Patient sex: M
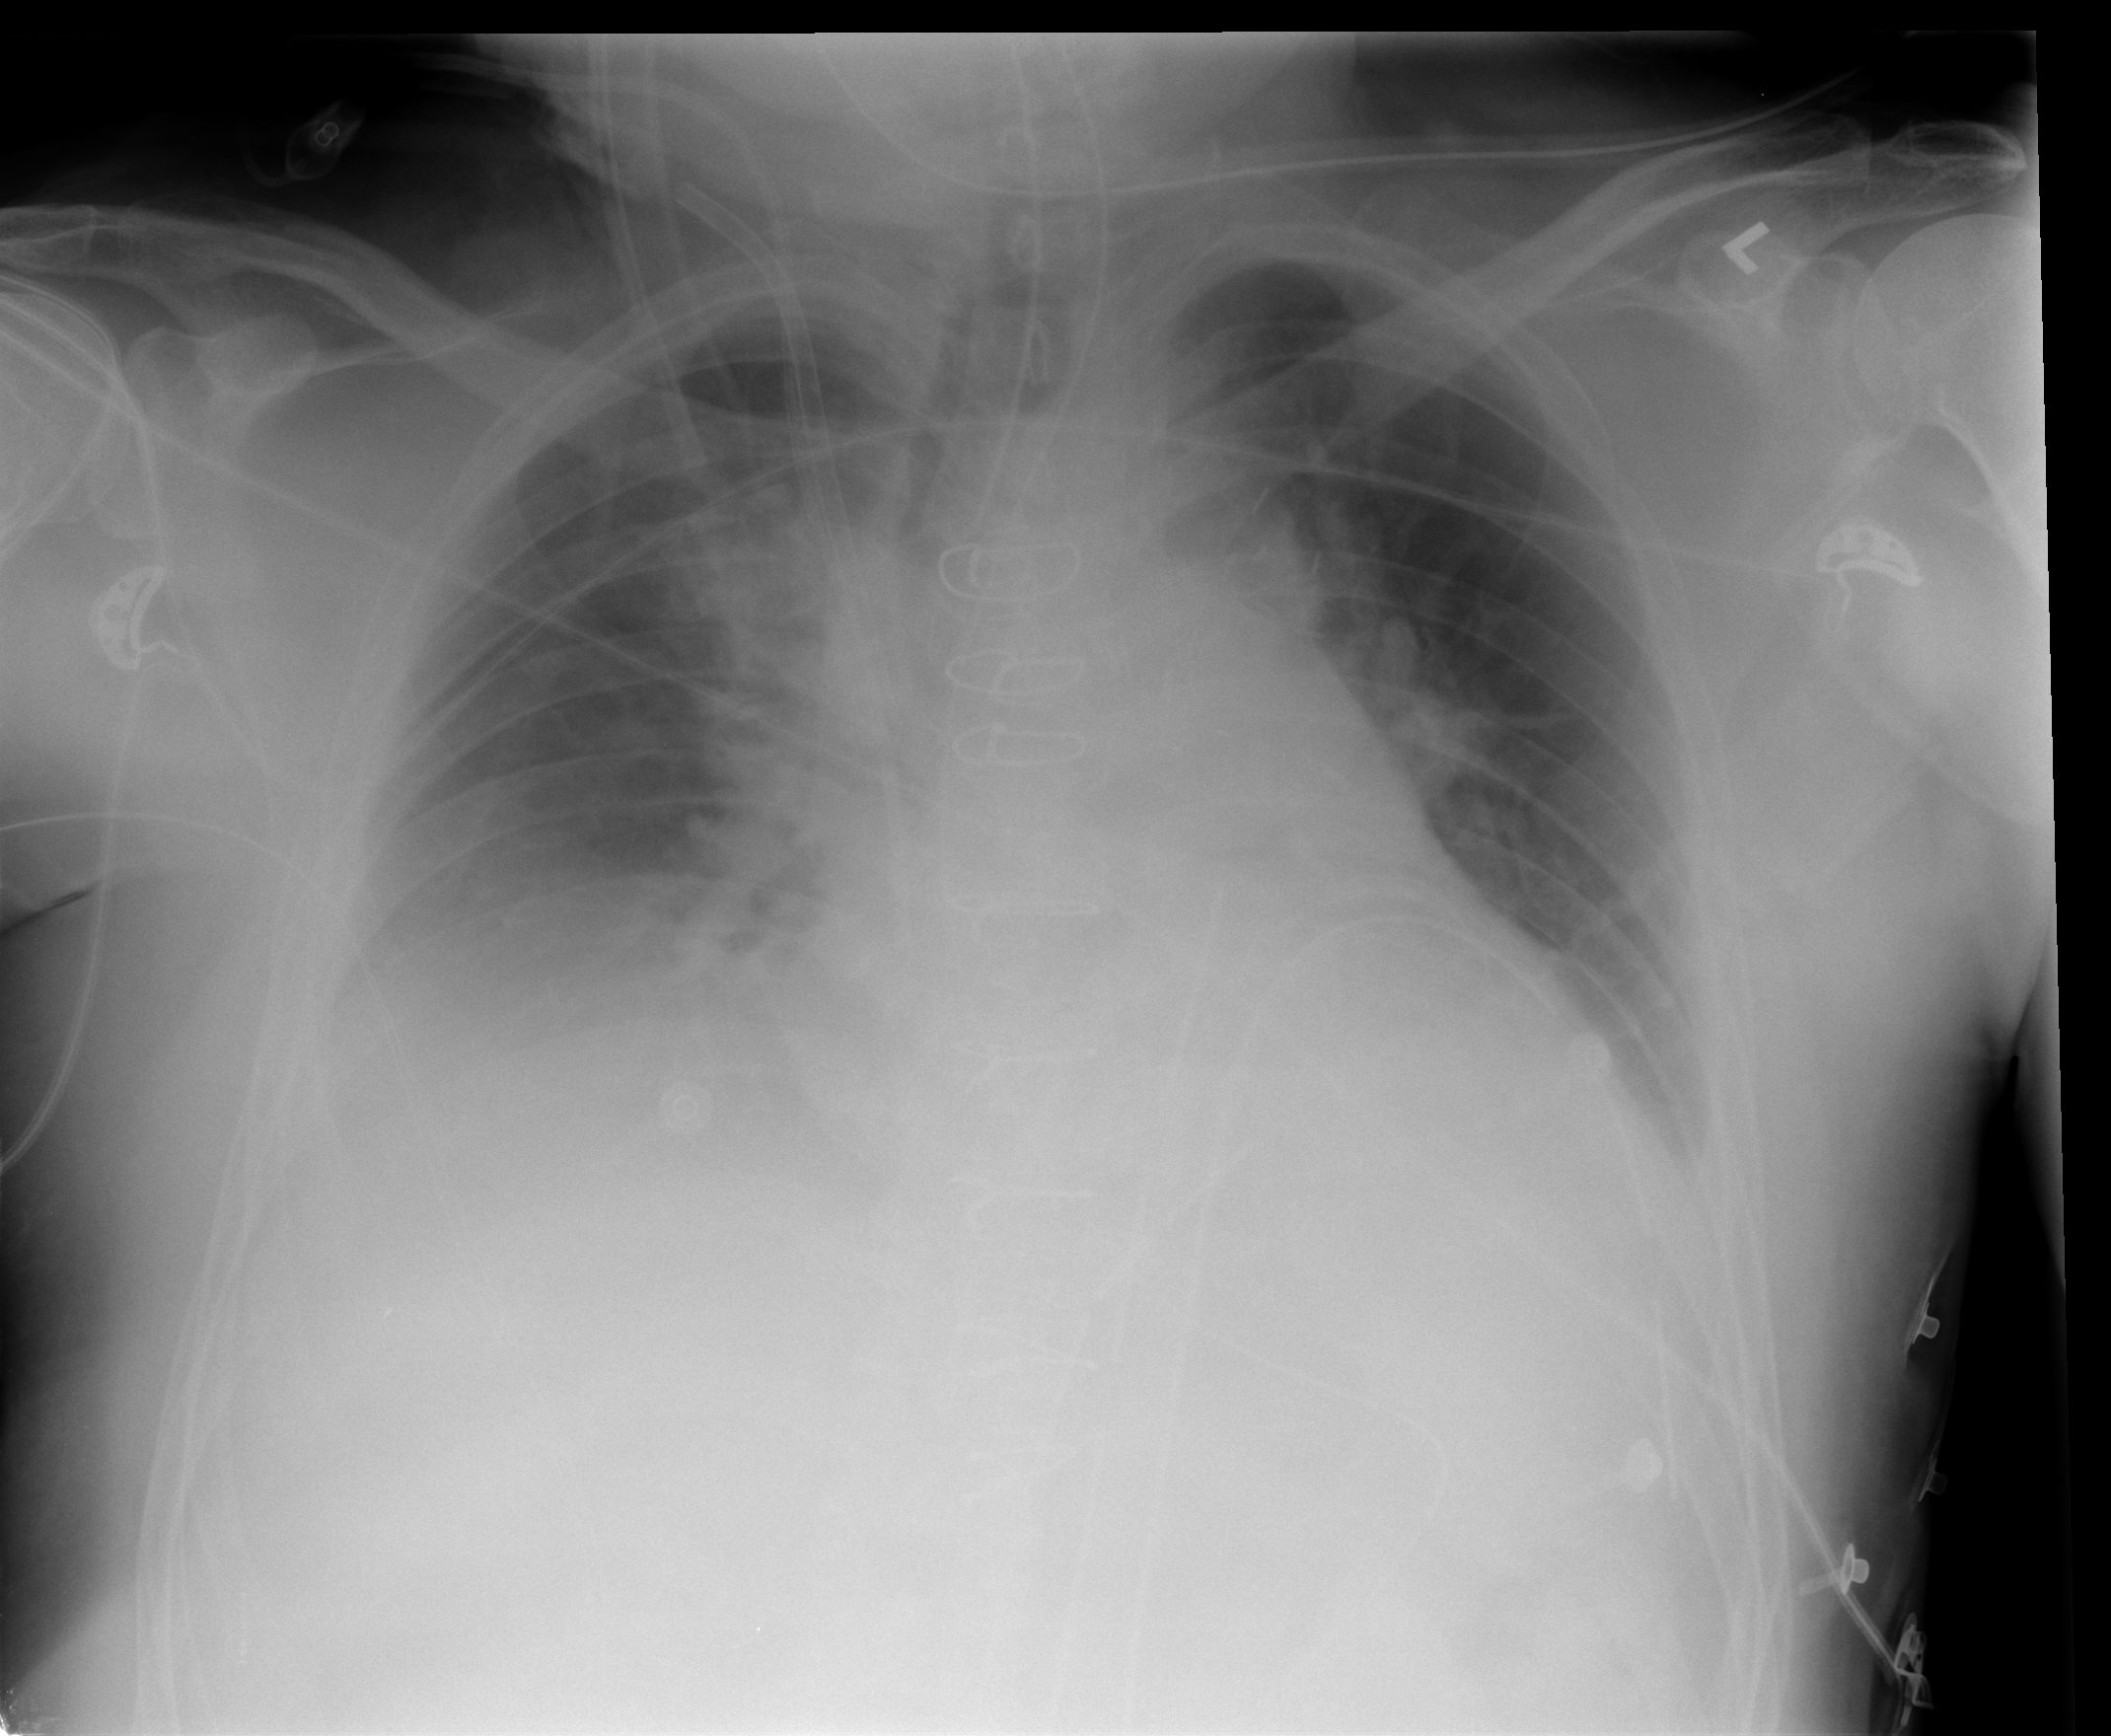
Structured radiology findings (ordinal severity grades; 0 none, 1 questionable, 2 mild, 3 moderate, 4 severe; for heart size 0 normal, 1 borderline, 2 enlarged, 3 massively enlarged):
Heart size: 2
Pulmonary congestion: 2
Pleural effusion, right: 2
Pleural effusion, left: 2
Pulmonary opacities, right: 1
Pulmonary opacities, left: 0
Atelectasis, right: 2
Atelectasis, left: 2